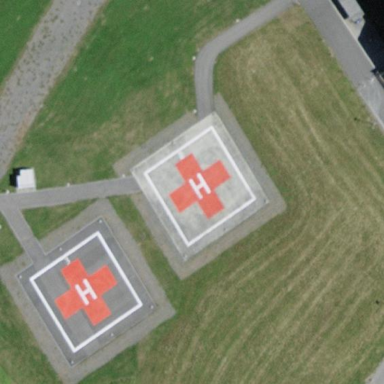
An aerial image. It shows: Building with helipad for airport purposes.